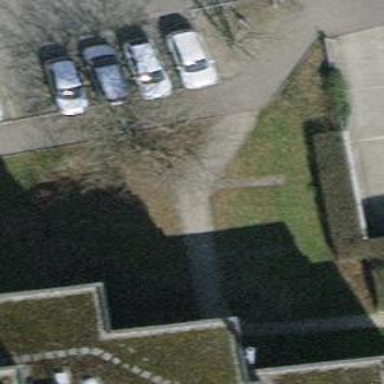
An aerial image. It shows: Path made of paving stones.